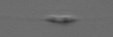
Label: Cylindrotheca_morphotype1